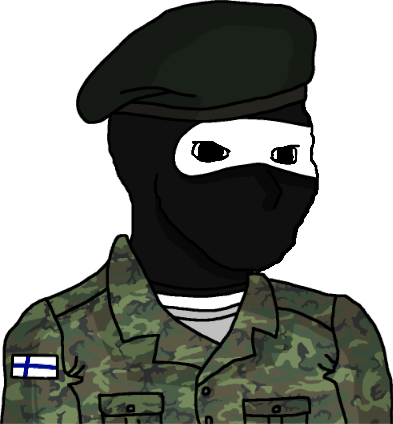
Label: 5_Oomer